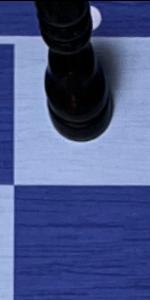
Label: Empty